Interaction volume radius: 5 \u00c5
Interaction volume height: 20 \u00c5
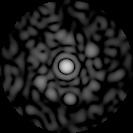
Disorder parameter: 0.7906